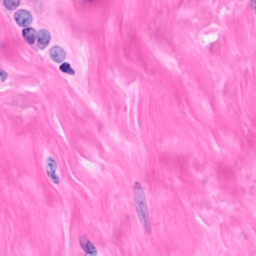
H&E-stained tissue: Breast